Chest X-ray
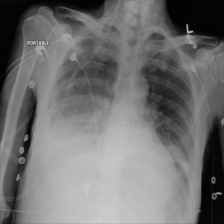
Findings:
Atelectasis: positive
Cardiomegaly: negative
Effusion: positive
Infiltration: negative
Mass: negative
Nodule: negative
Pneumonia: negative
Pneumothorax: negative
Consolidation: negative
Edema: negative
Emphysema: negative
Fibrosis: negative
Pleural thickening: negative
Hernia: negative